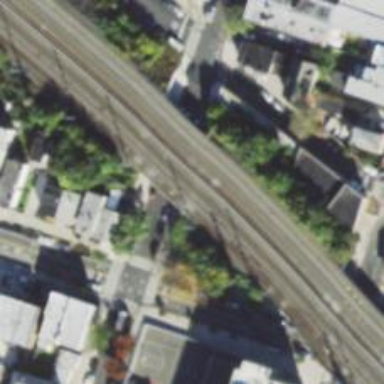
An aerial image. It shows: Bridge over electrified railway tracks.